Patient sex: M
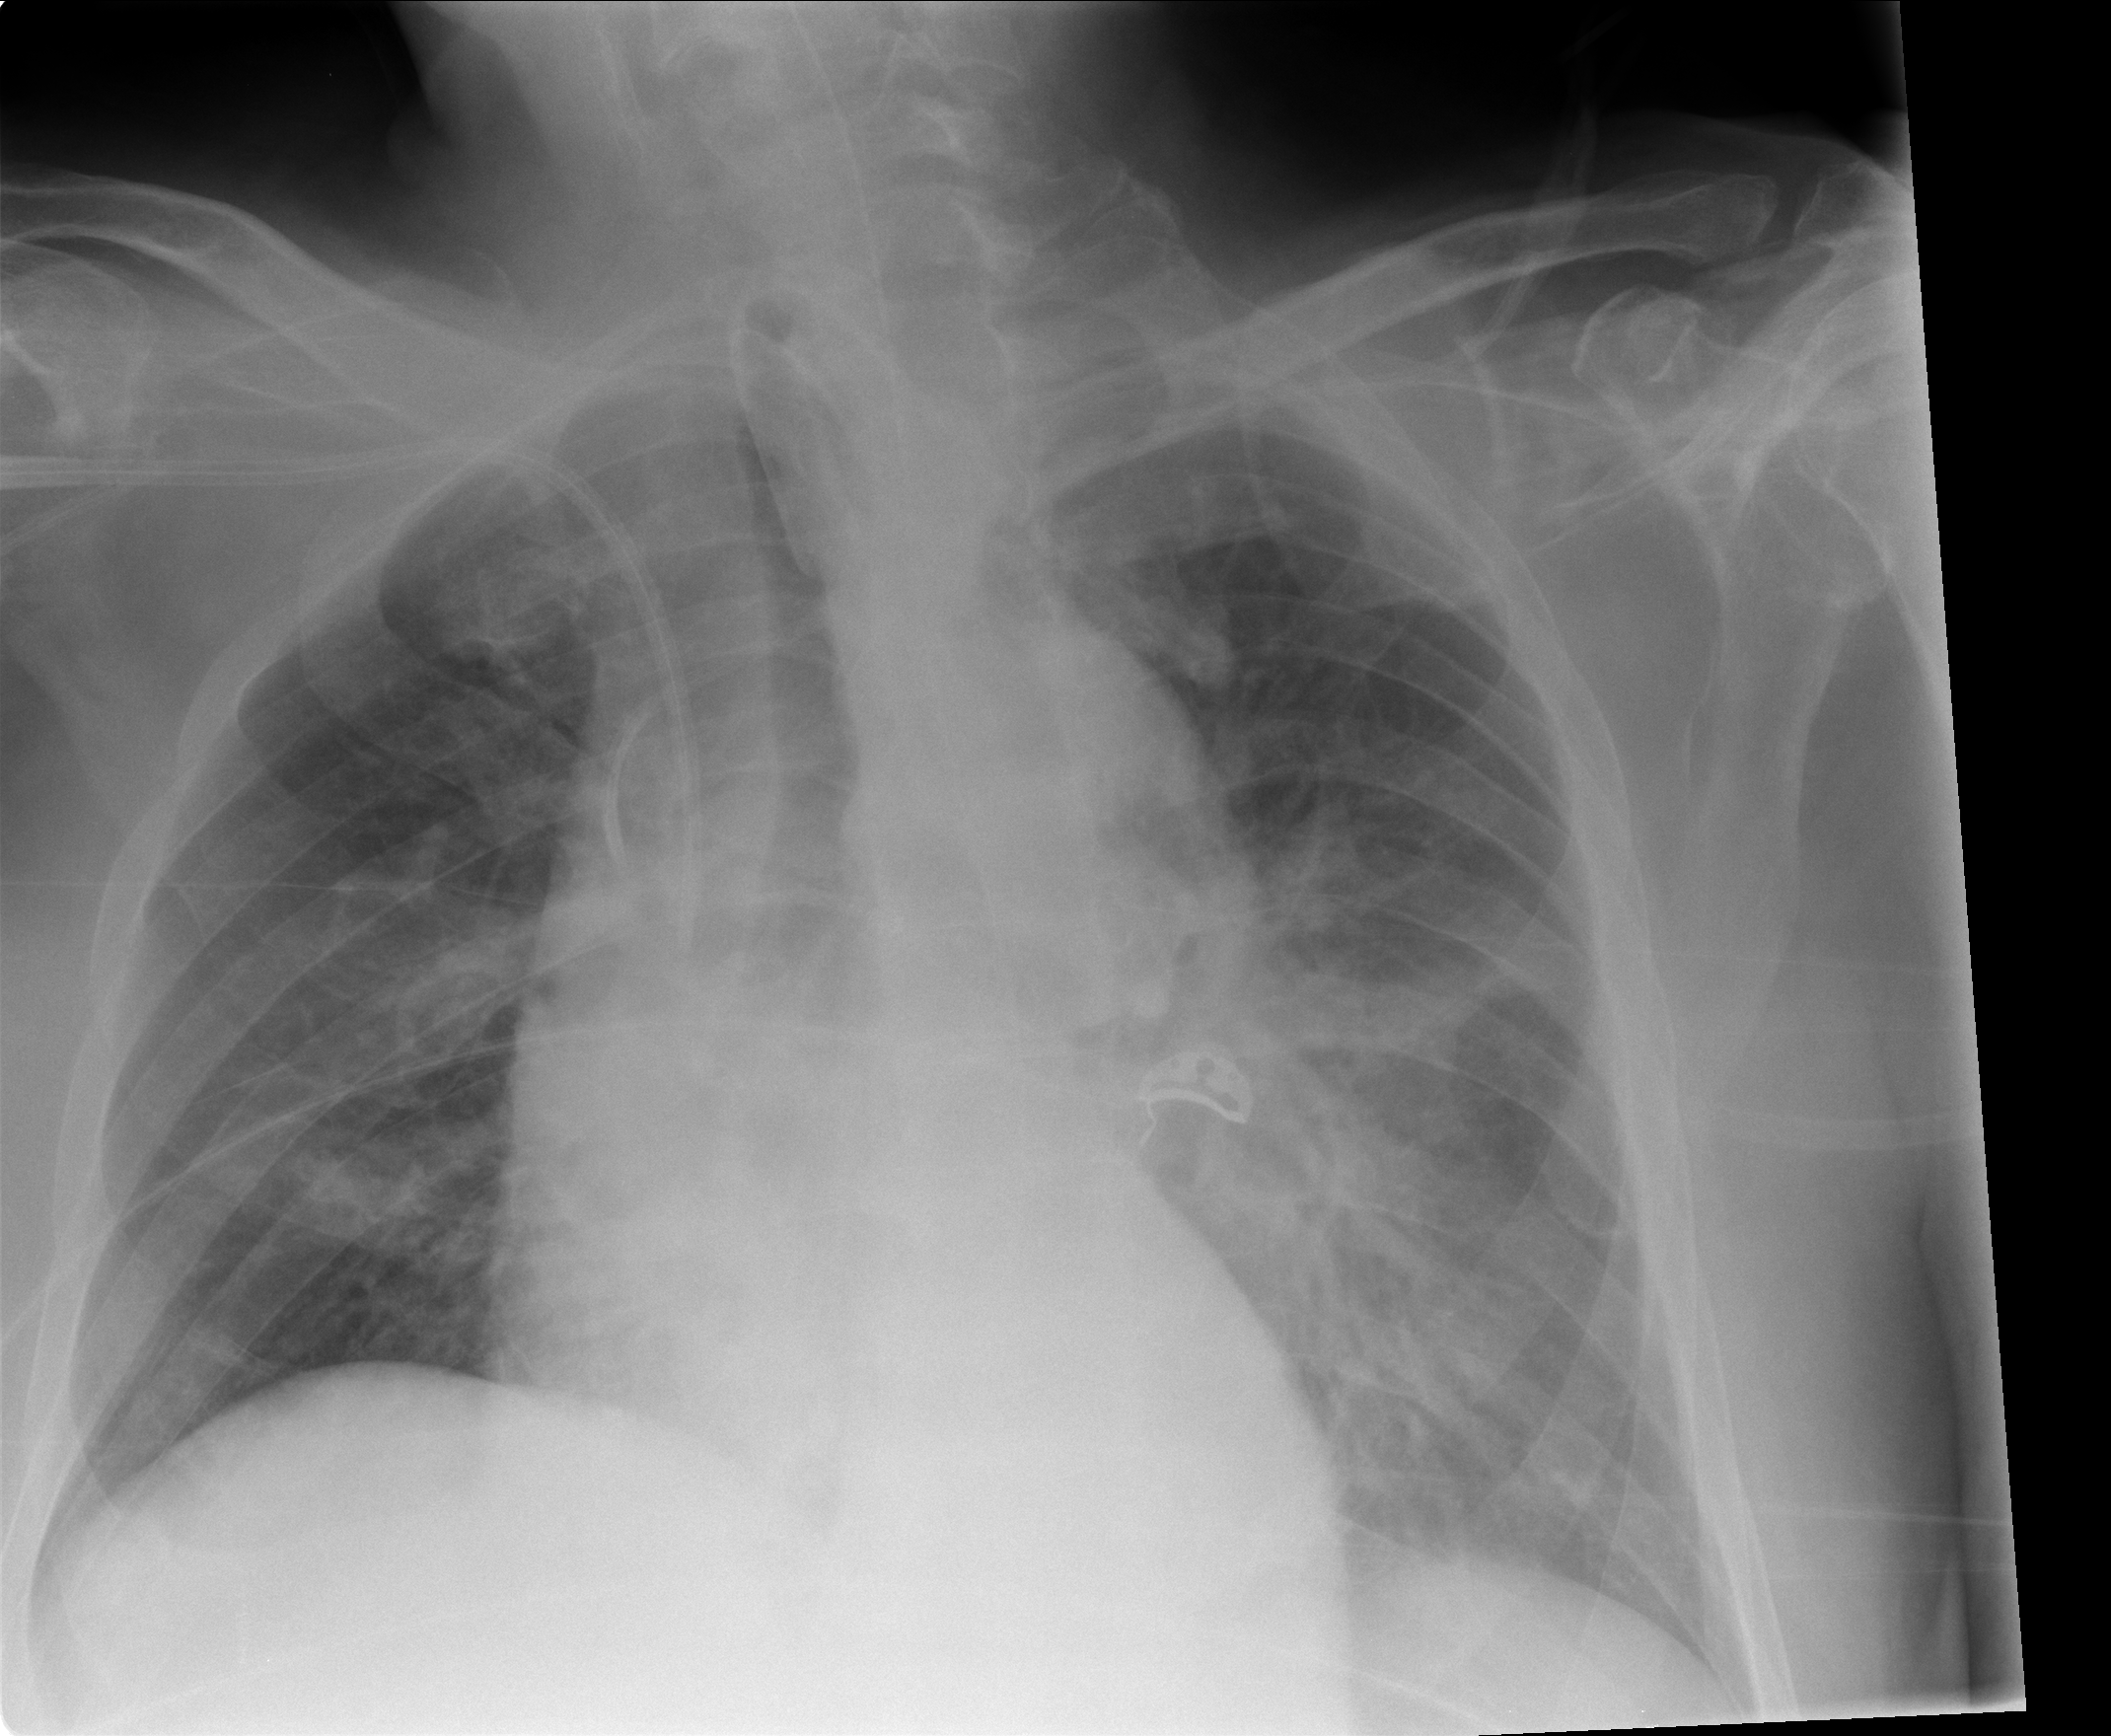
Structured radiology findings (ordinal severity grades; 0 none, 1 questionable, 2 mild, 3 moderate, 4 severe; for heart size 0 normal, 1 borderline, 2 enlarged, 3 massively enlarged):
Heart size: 2
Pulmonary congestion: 2
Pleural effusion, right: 0
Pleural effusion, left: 0
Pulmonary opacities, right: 3
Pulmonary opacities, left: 2
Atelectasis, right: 2
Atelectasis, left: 2